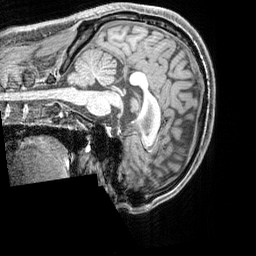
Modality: T1w
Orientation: sagittal
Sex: male
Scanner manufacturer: siemens
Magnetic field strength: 3 T
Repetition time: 2.3 s
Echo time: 0.00226 s